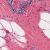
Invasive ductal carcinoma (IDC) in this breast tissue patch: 0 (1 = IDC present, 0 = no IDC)